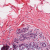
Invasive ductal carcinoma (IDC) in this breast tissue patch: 0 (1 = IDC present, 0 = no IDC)